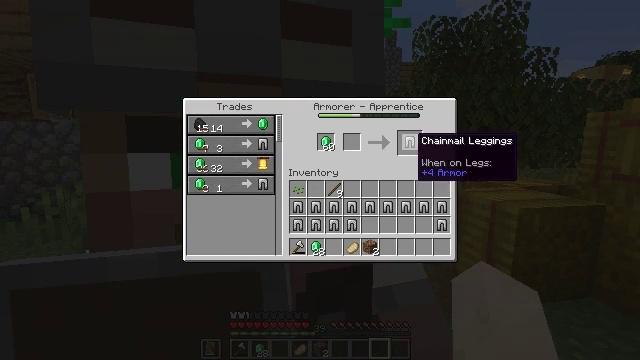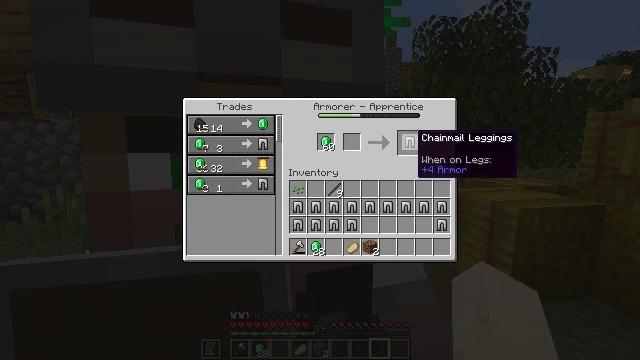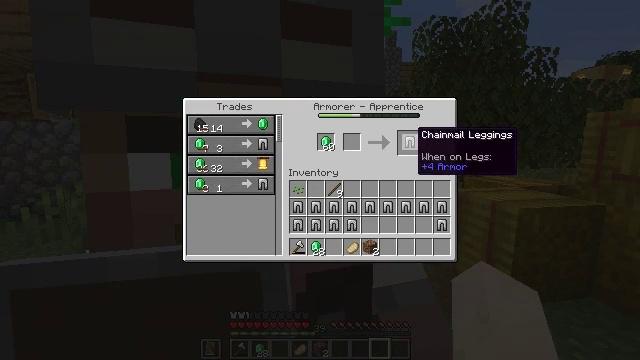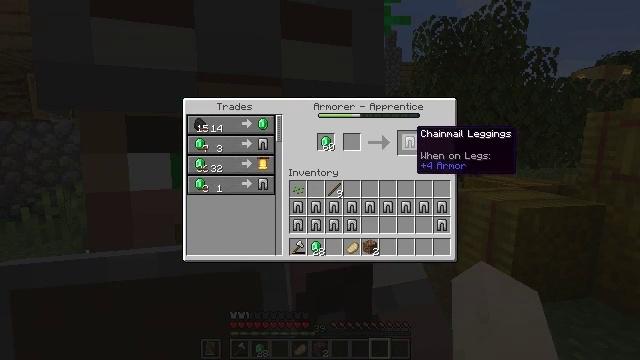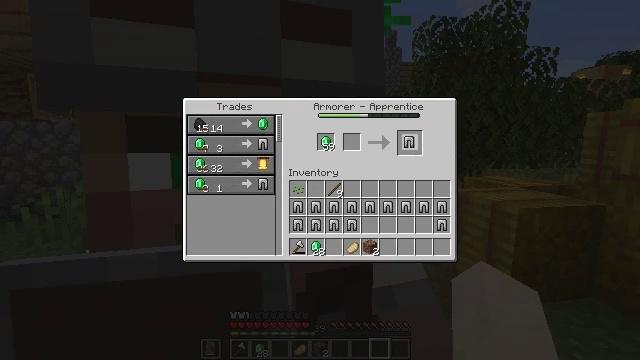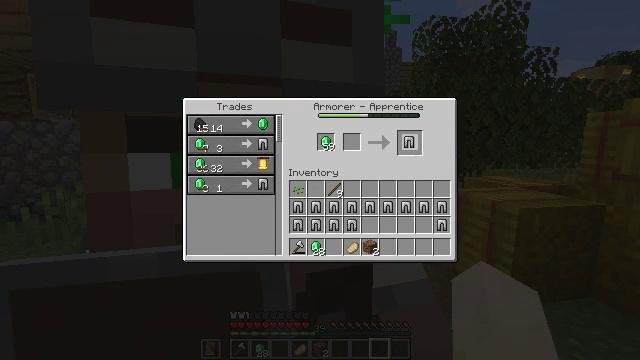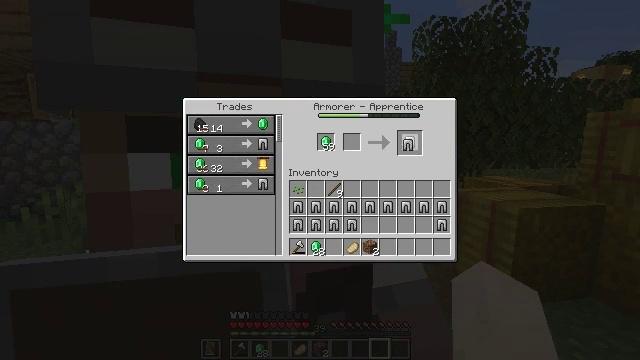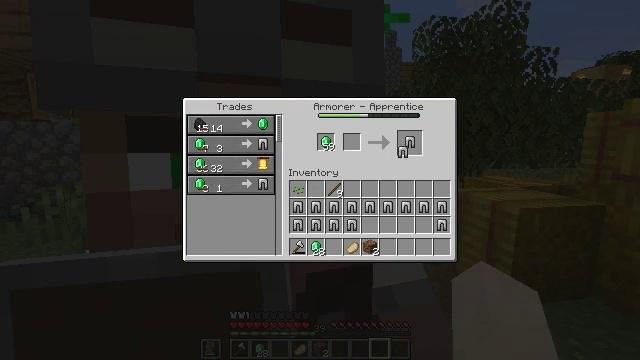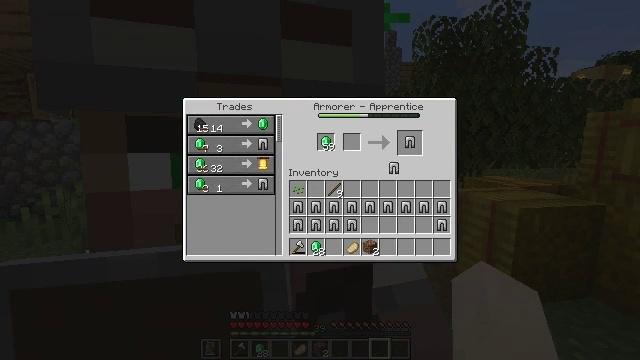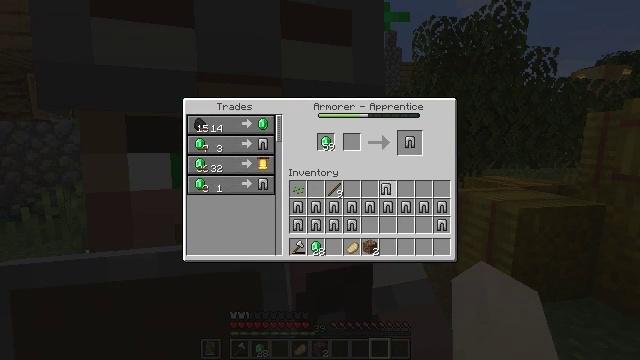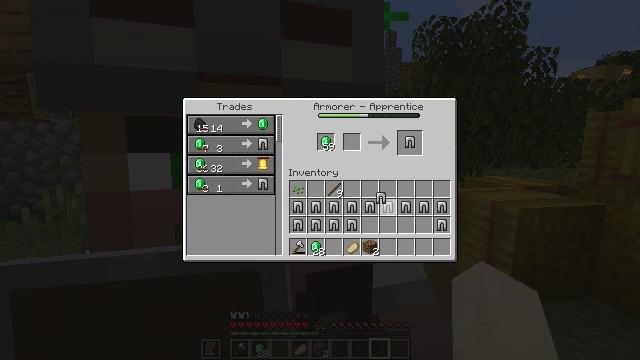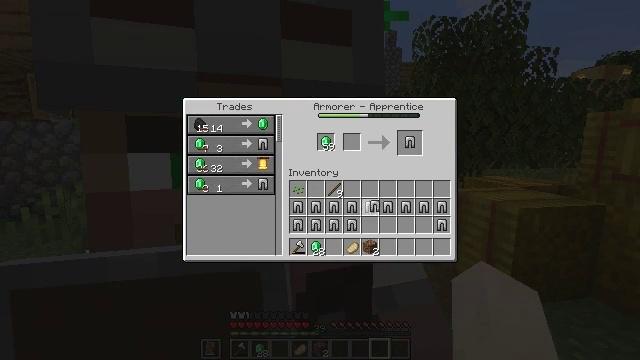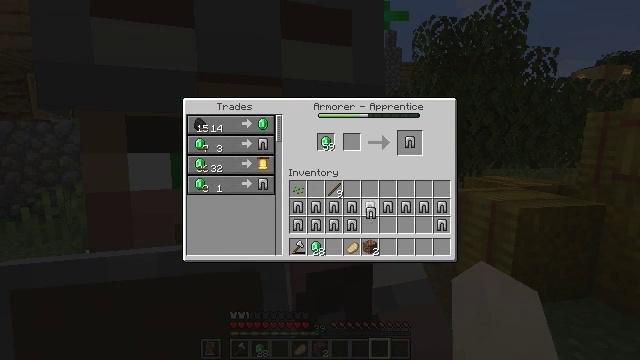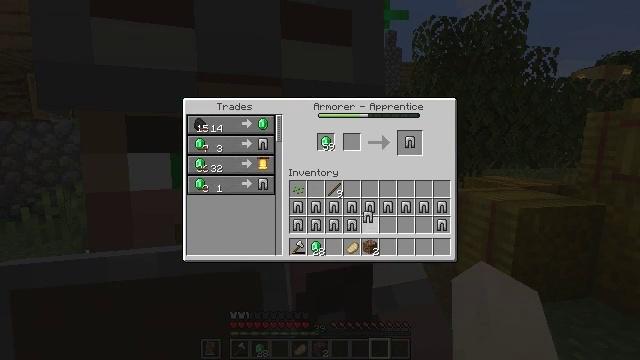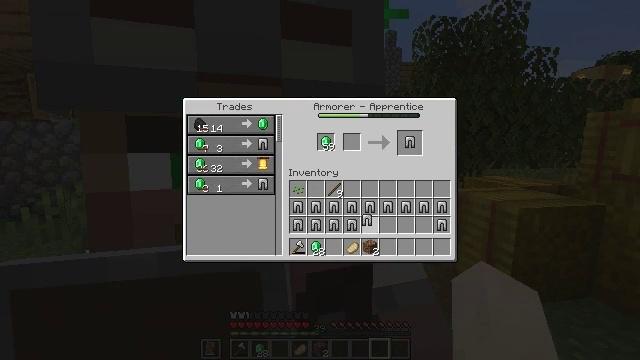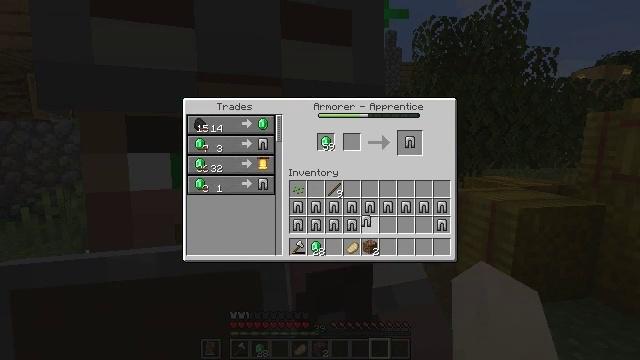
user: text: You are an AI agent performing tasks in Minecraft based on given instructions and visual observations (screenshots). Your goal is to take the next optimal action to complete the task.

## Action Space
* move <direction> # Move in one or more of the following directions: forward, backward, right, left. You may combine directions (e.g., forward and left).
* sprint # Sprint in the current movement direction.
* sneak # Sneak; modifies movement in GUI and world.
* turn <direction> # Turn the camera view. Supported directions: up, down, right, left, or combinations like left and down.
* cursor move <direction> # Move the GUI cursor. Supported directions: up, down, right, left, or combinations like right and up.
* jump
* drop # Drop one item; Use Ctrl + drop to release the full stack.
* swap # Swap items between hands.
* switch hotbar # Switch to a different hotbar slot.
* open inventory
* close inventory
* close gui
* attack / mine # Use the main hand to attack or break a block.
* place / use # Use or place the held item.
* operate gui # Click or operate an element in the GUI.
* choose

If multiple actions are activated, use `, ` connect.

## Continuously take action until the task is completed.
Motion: motion action
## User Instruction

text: Create chainmail leggings using the crafting table.
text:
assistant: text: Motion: no_op
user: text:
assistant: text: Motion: no_op
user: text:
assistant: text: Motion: no_op
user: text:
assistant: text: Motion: operate gui
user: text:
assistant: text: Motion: operate gui
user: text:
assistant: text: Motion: no_op
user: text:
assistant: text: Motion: cursor move down
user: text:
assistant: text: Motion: cursor move left and down
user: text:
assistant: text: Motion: cursor move left and down
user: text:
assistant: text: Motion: cursor move down
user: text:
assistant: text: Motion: cursor move down
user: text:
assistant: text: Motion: no_op
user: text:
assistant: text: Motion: no_op
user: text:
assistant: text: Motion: no_op
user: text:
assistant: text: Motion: operate gui
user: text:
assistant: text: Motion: operate gui
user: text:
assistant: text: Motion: operate gui
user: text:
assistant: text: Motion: no_op
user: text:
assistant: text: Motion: no_op
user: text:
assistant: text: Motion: cursor move right and up
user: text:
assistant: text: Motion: cursor move right and up
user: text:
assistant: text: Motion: cursor move right and up
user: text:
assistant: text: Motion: cursor move up
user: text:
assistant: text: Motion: no_op
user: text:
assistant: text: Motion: cursor move up
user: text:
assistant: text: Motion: operate gui
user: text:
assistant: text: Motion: operate gui
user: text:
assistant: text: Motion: operate gui
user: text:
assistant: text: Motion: no_op
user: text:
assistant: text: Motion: no_op